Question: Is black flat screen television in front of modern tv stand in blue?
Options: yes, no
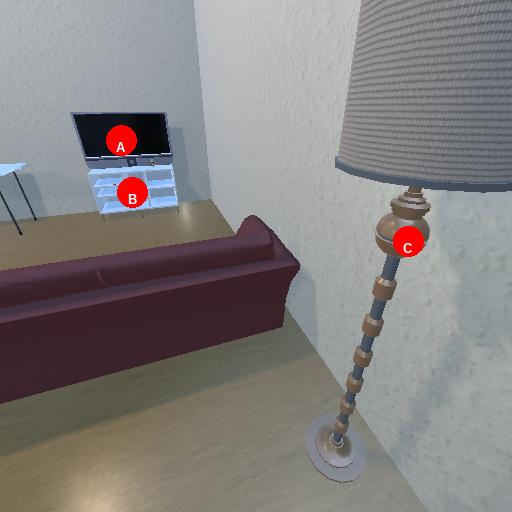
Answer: yes